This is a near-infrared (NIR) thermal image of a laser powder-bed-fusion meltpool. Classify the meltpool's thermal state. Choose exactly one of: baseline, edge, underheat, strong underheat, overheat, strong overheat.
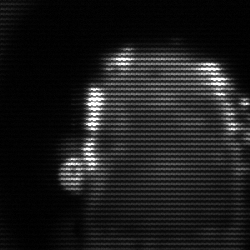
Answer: baseline